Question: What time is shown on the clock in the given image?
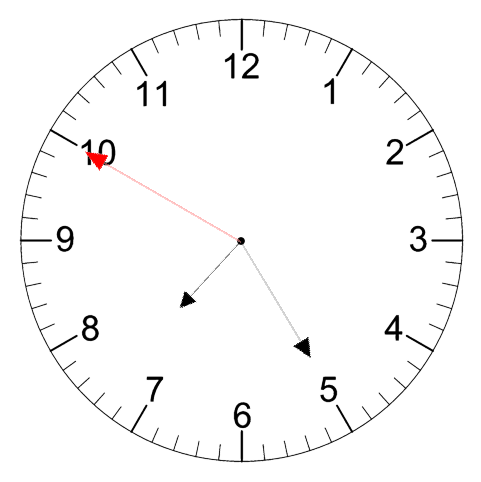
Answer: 07:24:50